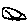
Label: bird